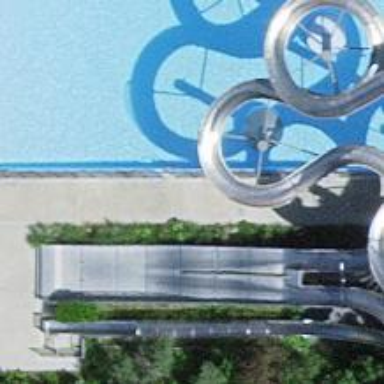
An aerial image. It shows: Water slide attraction.